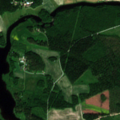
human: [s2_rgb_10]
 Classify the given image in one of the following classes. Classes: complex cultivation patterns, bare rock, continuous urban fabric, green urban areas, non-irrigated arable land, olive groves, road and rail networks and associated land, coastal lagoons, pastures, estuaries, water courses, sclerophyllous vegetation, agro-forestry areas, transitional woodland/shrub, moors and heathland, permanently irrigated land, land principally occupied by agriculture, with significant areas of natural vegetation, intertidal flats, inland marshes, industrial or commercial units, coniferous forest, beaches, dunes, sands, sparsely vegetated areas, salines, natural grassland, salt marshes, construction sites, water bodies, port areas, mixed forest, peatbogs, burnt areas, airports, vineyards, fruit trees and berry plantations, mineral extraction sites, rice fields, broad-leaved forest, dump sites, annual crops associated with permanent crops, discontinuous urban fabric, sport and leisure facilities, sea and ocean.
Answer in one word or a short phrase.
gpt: land principally occupied by agriculture, with significant areas of natural vegetation, coniferous forest, mixed forest, water bodies